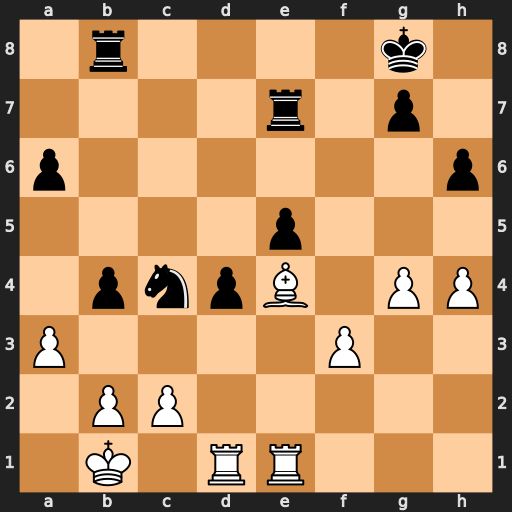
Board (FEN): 1r4k1/4r1p1/p6p/4p3/1pnpB1PP/P4P2/1PP5/1K1RR3
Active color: w
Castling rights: -
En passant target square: -
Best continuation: Bd5+ Kf8 Bxc4